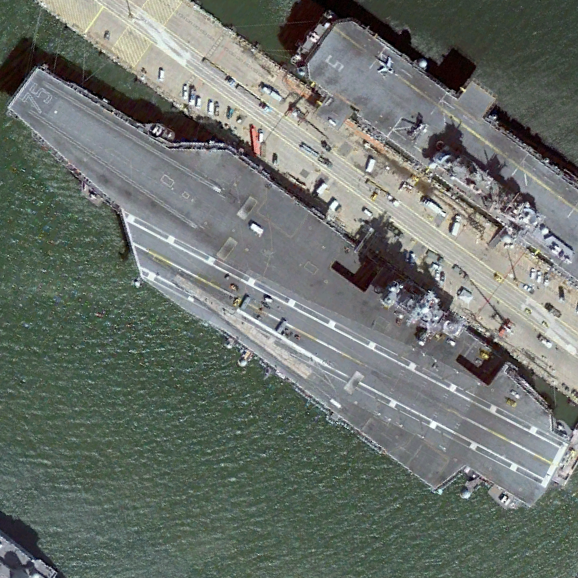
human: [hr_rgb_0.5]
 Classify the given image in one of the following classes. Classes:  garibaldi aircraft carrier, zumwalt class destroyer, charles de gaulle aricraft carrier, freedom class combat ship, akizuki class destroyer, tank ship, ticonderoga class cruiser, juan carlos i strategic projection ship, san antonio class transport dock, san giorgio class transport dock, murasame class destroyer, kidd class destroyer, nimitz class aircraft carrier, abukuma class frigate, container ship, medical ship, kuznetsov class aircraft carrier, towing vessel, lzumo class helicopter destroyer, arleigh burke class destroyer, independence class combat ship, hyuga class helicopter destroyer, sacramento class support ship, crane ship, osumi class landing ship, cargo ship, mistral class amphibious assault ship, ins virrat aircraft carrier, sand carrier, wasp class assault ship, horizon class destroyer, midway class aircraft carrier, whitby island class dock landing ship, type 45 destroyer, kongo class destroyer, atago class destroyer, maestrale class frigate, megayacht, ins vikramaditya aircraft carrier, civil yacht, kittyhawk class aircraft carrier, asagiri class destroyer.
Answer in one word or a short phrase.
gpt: Nimitz class aircraft carrier